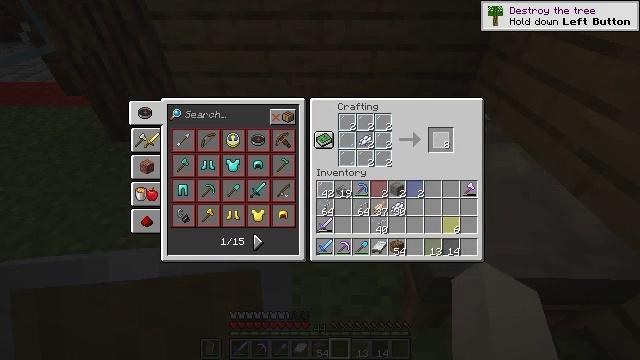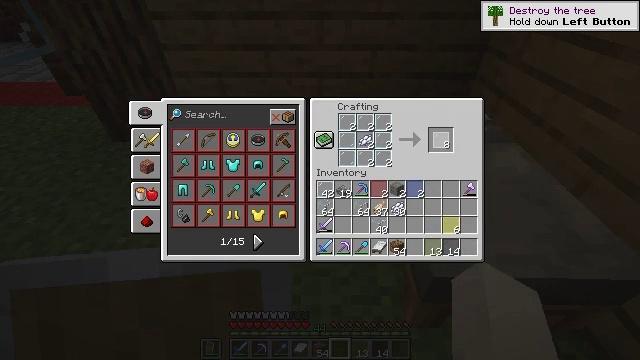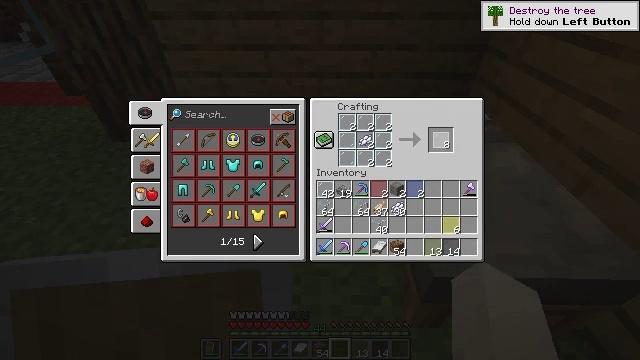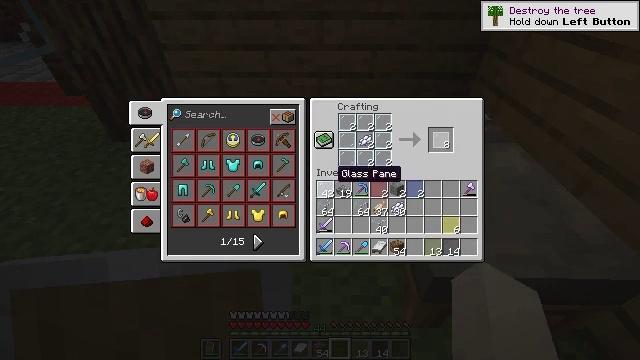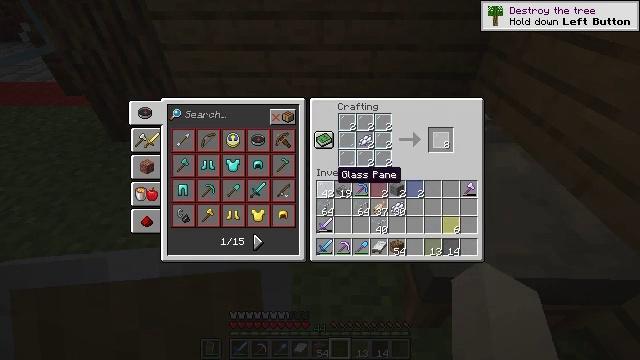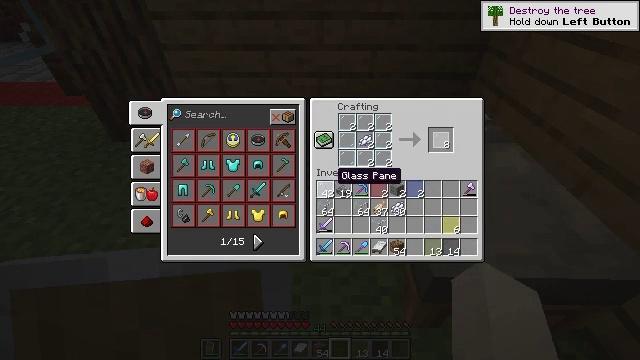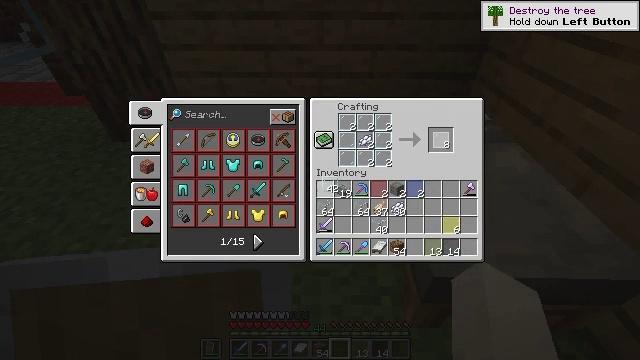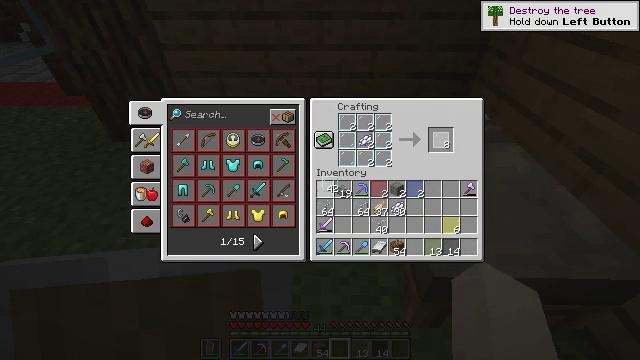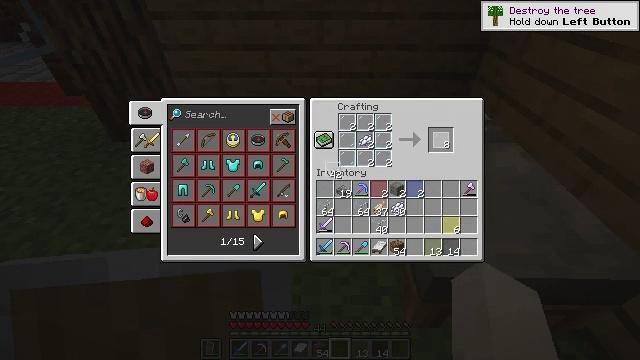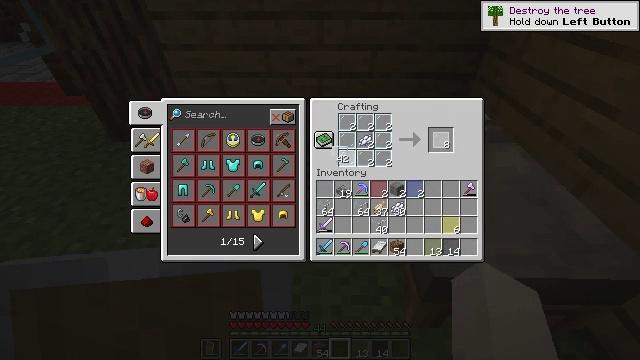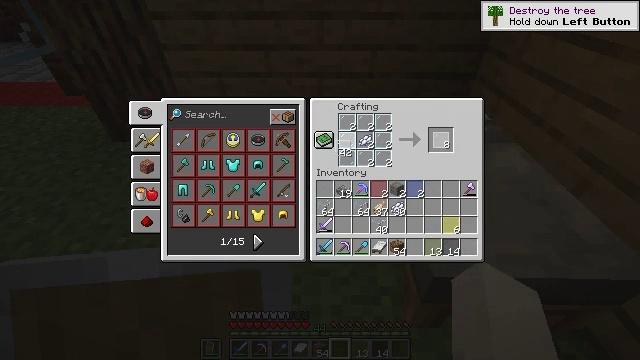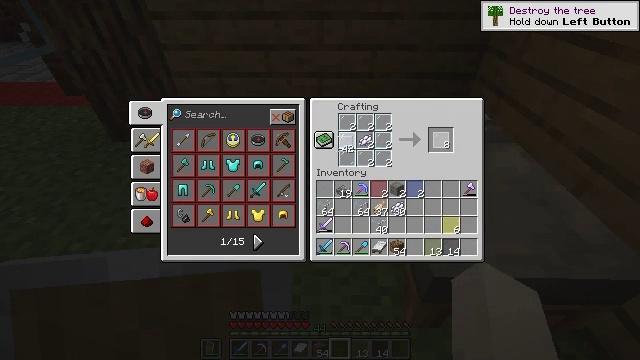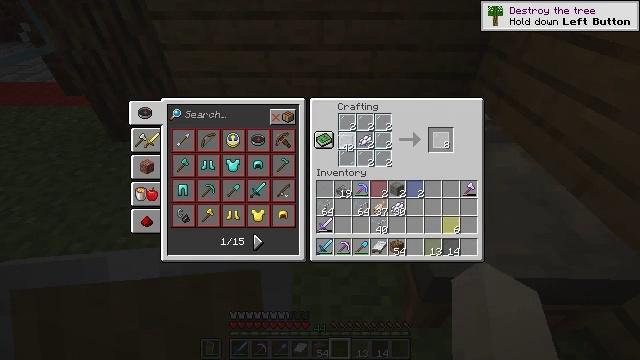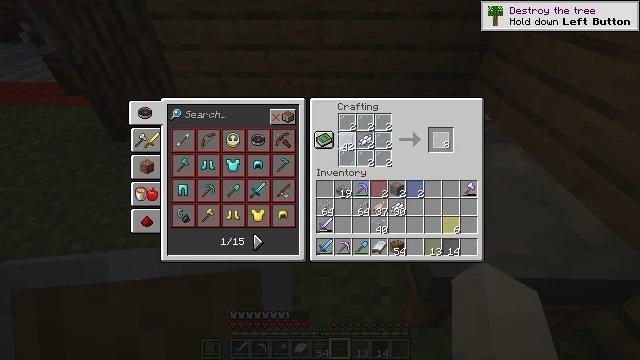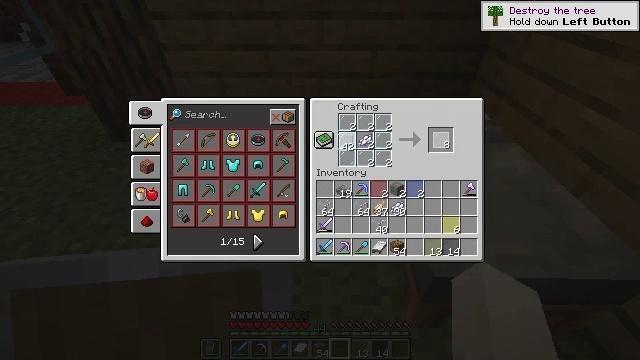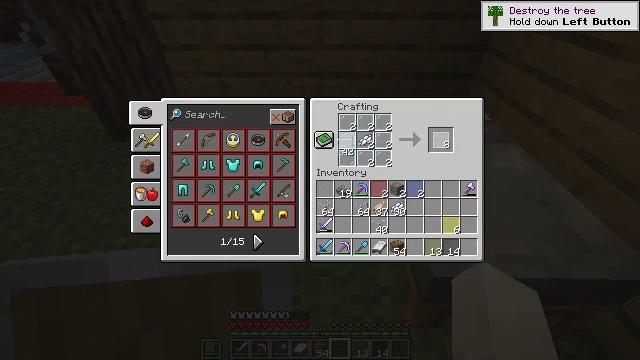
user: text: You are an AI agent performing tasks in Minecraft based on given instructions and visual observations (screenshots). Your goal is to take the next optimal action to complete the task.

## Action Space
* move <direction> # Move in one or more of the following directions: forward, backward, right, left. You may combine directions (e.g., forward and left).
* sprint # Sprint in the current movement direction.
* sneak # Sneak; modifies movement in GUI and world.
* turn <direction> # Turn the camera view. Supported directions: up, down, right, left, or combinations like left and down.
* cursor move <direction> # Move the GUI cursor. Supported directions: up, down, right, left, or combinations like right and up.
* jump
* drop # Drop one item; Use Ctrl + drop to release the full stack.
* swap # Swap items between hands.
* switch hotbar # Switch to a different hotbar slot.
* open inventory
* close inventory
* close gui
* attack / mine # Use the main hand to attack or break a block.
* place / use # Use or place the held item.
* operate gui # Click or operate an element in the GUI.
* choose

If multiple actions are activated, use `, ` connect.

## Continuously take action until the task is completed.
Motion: motion action
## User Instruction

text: Craft the white stained glass pane.
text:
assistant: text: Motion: no_op
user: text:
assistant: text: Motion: no_op
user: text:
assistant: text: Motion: no_op
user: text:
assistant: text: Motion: no_op
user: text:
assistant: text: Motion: no_op
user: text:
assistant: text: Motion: operate gui
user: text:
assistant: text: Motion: operate gui
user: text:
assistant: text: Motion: cursor move up
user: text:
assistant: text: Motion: cursor move up
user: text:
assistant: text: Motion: no_op
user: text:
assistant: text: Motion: no_op
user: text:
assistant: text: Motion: no_op
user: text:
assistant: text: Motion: no_op
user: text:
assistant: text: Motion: choose
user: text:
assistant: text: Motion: choose
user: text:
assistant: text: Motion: choose
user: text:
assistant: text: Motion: choose
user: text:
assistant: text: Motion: choose
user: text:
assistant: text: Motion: no_op
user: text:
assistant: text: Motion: no_op
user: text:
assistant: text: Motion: cursor move left
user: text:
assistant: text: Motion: cursor move left
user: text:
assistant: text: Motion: no_op
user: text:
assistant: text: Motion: no_op
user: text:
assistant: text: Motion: no_op
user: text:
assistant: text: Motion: no_op
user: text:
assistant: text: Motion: no_op
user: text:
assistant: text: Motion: no_op
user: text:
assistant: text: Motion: no_op
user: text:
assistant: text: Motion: operate gui